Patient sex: F
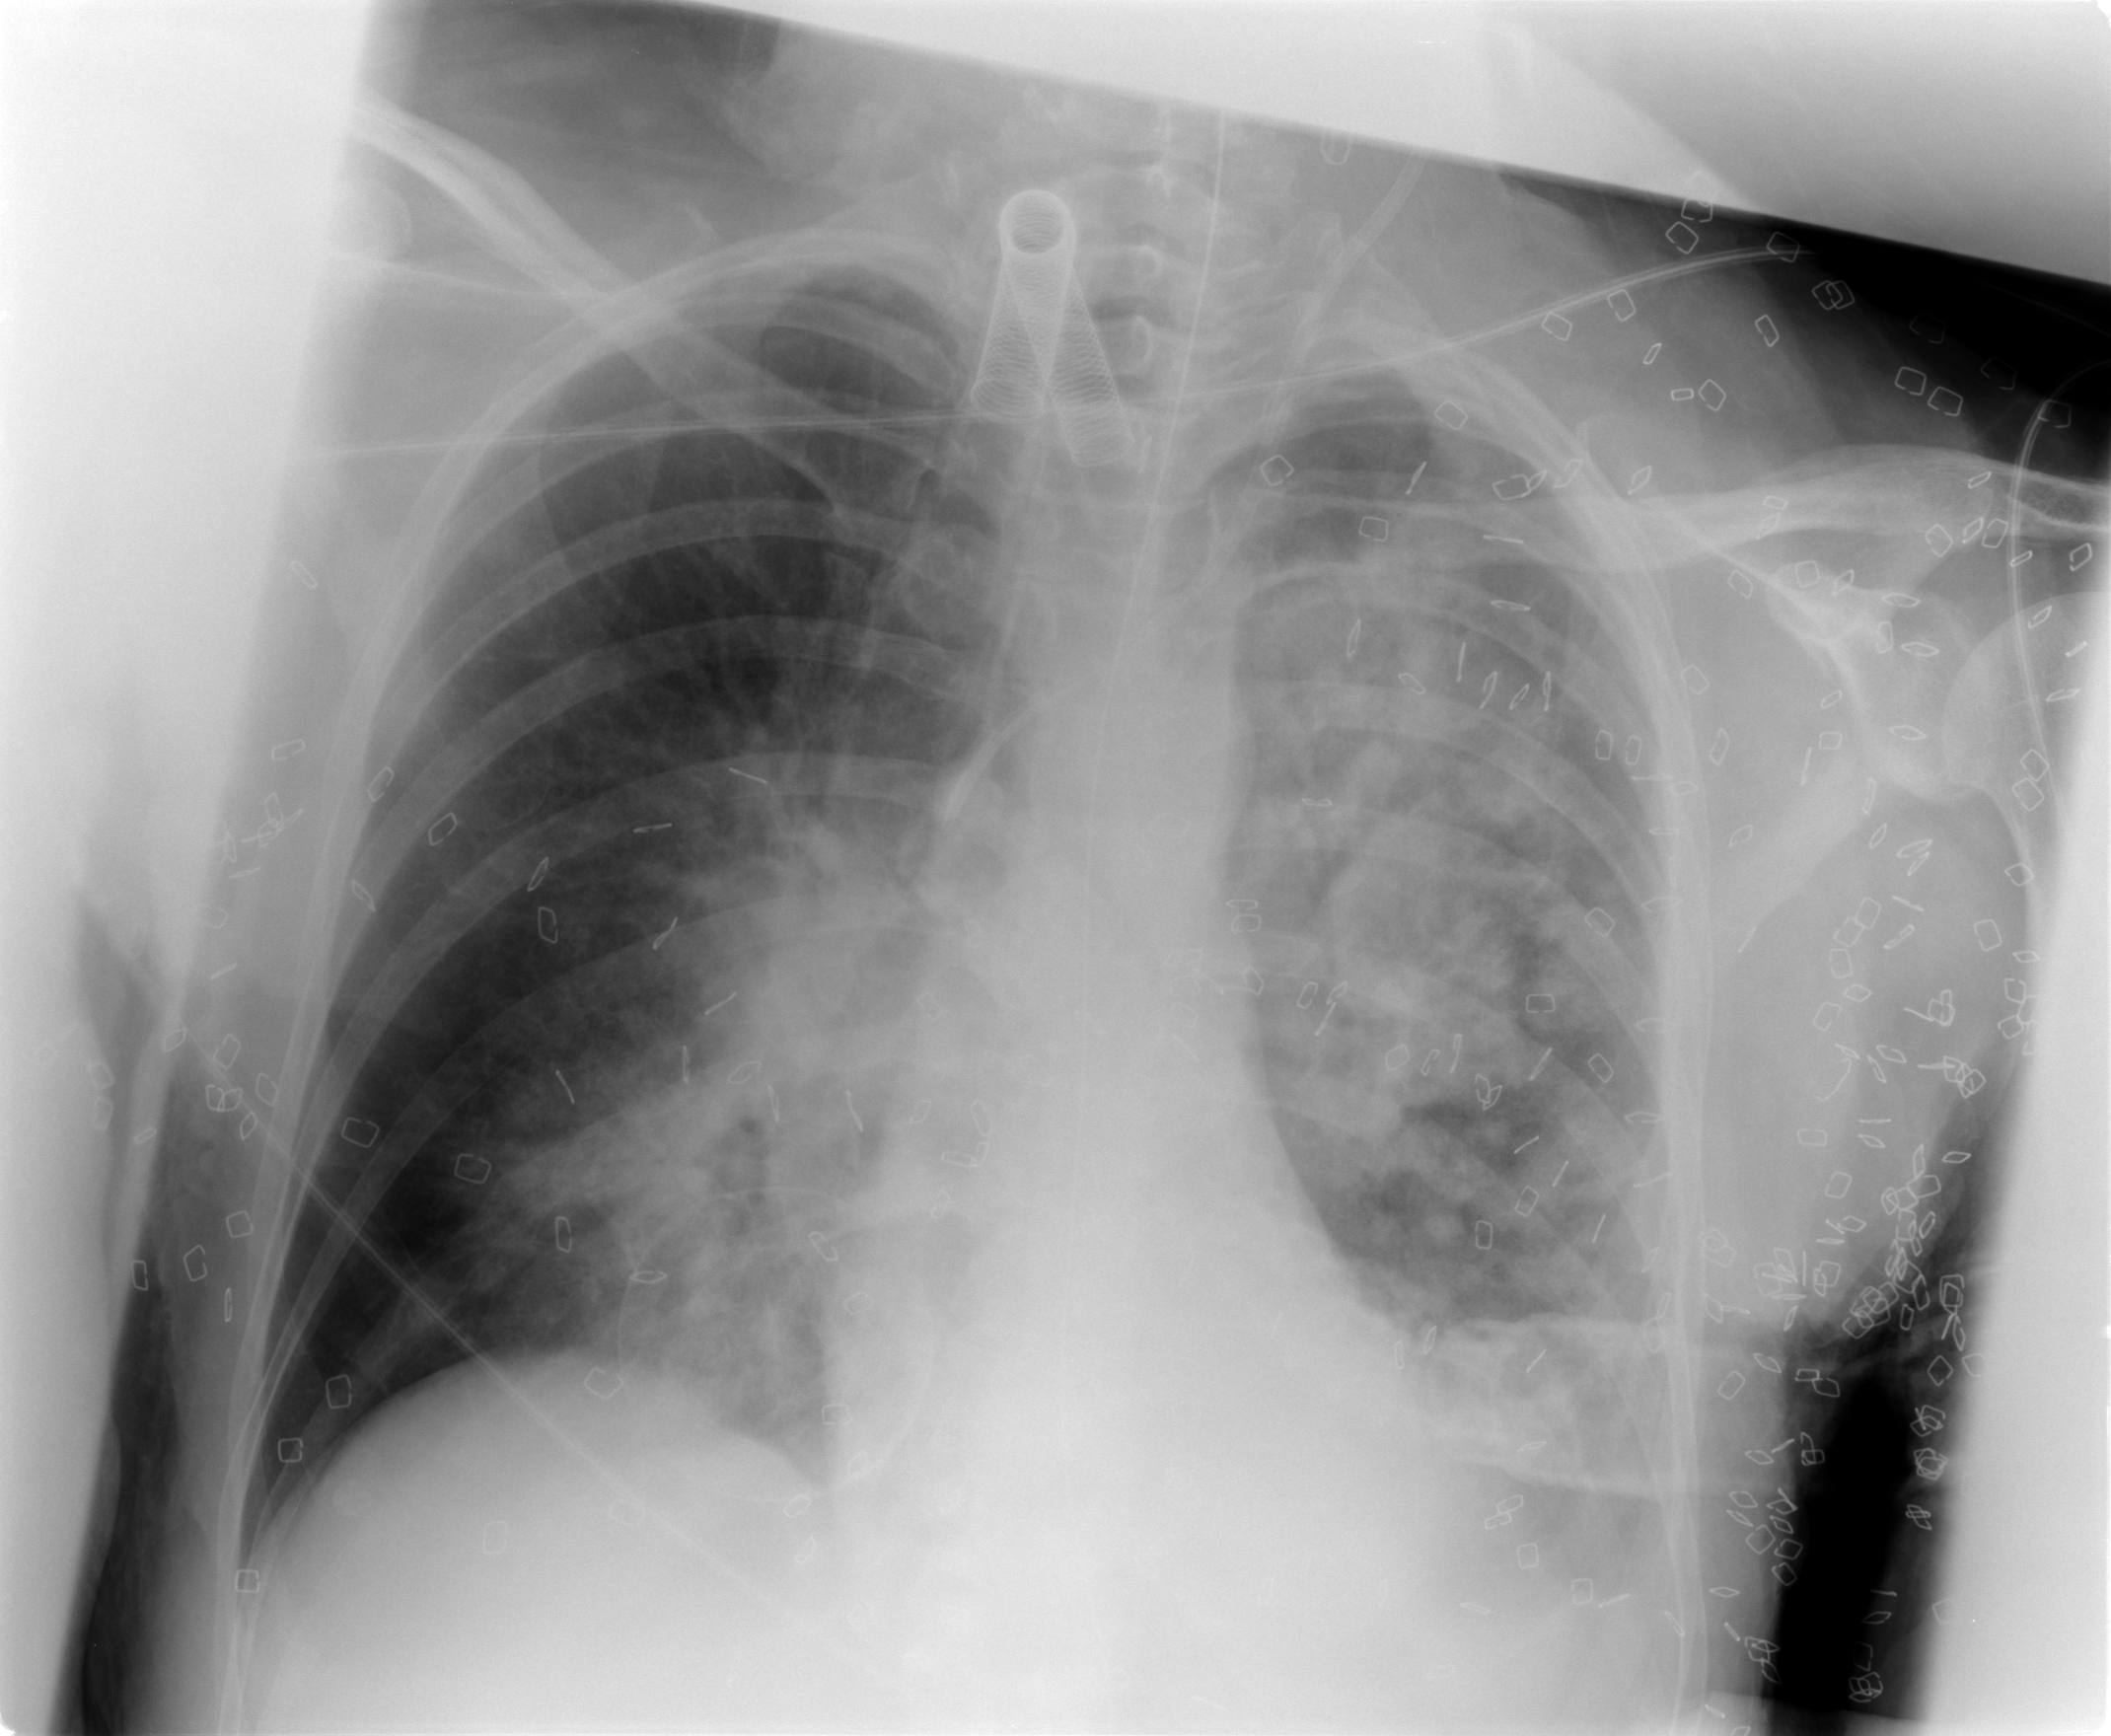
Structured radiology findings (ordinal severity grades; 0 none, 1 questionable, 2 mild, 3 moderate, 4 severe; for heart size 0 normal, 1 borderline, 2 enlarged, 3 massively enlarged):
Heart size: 0
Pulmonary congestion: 2
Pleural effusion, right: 0
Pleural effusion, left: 2
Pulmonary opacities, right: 3
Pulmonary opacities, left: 3
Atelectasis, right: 2
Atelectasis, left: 2